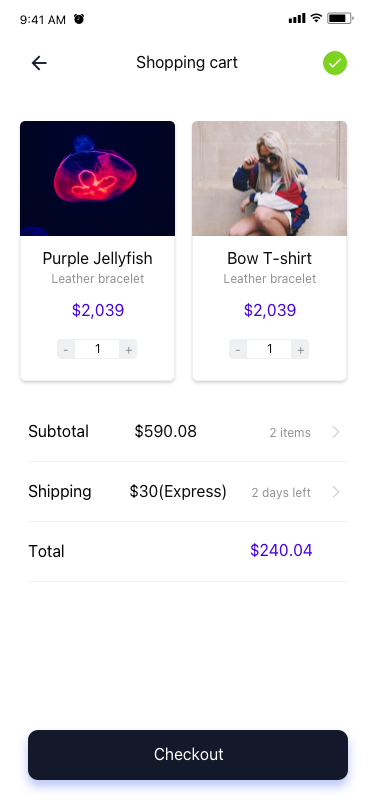
Text in this UI design:
9:41 AM
Shopping cart
UI Text/Heading/H5/Brandcolor
Purple Jellyfish
$2,039
Leather bracelet
1
+
-
Bow T-shirt
$2,039
Leather bracelet
1
+
-
Subtotal
$590.08
2 items
Shipping
$30(Express)
2 days left
Total

3 items
$240.04
Checkout